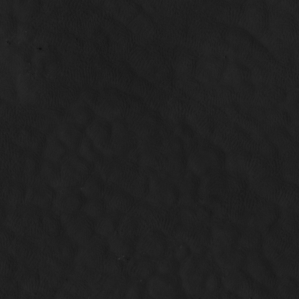
Label: non_frost